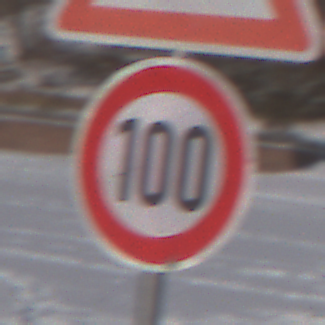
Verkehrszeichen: Geschwindigkeit100
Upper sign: KurveRechts
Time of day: MorningAfternoon
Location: Outdoor (Nature)
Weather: PartlyCloudy
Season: Winter
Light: Natural